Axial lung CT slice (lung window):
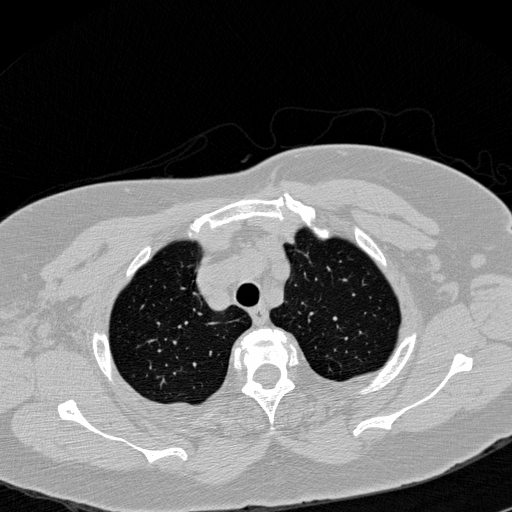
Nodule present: no